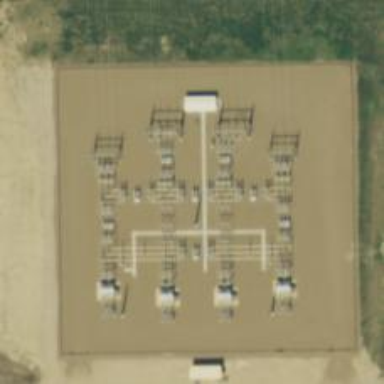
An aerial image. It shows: Switch for power supply.